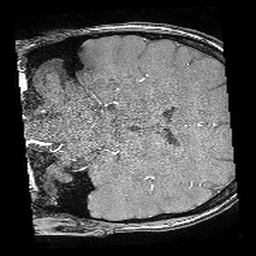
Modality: angio
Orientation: coronal
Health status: ill
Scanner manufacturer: philips
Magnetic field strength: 3 T
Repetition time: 0.018 s
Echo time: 0.003454 s